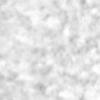
Label: no_change